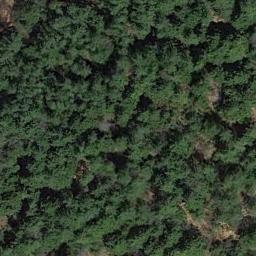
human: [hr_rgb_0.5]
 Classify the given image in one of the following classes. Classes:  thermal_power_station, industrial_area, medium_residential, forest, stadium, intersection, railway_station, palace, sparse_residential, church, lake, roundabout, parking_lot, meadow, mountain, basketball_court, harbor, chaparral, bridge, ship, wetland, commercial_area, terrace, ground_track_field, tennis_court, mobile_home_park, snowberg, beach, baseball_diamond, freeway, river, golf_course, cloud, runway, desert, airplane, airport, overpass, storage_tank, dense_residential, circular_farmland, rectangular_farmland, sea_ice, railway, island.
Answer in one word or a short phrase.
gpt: forest